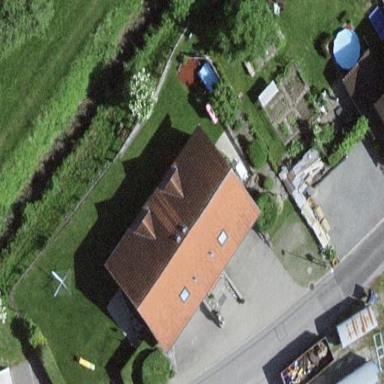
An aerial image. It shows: Detached building.